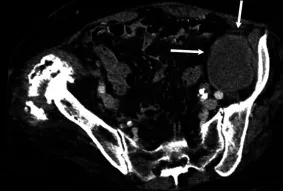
(B) At the same time, an abdominal CT scan showed a mass, which was presumed to be a total hip arthroplasty (THA)-associated pseudotumor (arrows).
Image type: radiology (ct)